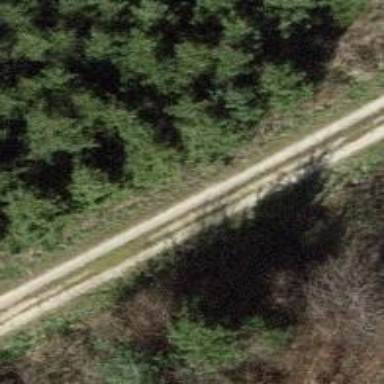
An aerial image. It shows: Track with grade2 tracktype.